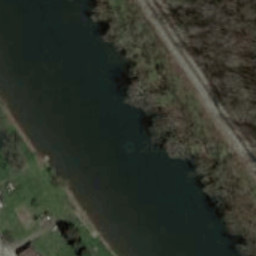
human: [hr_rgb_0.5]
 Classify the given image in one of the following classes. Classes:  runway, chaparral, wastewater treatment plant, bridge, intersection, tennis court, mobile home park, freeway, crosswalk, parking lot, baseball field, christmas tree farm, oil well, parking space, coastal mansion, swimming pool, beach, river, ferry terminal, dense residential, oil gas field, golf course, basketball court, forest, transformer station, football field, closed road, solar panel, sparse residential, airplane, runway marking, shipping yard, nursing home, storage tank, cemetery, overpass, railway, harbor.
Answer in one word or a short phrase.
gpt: river